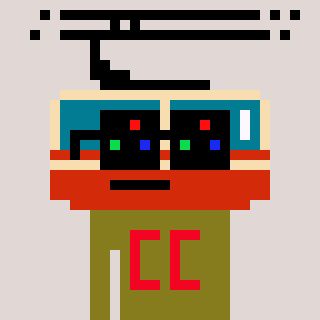
a pixel art character with square black sunglasses, a tram wagon-shaped head and a gunk-colored body on a warm background